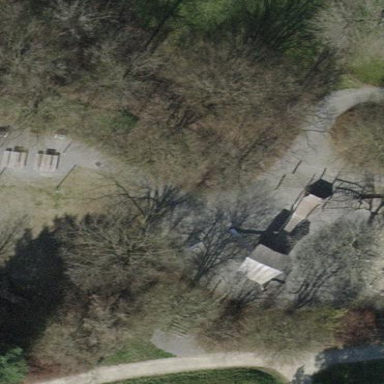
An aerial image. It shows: Playground area for leisure land.